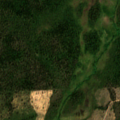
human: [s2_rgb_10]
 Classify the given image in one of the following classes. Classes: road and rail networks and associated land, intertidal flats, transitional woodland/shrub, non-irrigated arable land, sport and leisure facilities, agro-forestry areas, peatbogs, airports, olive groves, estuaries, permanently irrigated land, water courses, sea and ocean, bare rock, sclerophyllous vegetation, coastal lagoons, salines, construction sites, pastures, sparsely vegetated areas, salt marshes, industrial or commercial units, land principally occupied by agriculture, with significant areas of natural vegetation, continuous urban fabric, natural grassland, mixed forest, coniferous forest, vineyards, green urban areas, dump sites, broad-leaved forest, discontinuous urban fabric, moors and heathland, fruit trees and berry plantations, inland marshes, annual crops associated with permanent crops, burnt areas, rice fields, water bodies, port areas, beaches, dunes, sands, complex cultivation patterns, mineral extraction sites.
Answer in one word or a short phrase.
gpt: coniferous forest, transitional woodland/shrub, peatbogs